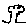
Label: tree